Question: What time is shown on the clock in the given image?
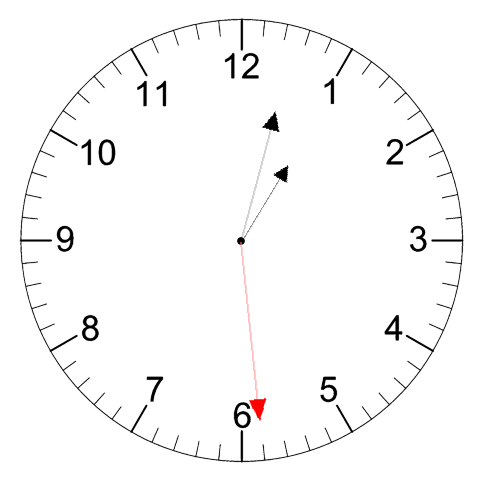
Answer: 01:02:29